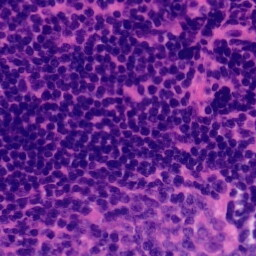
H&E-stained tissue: Tonsil